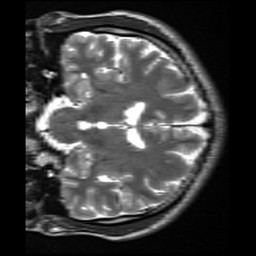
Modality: inplaneT2
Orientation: coronal
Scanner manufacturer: siemens
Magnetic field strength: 3 T
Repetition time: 7.02 s
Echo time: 0.069 s